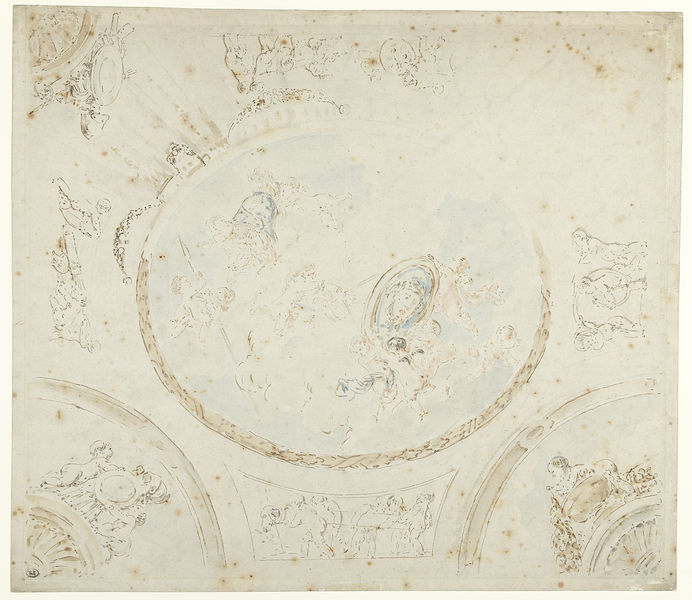
Titel: Ontwerp voor een plafond met putti met attributen van Minerva
Standort: Amsterdam
Institution: Rijksmuseum
Schlagwörter: arch, architecture, blue, soldier, white, women, face, portrait, woman, decorative, flowers, mirror, patterns, brown, angel, angels, clouds, heaven, man, naked, nude, sky, head, orange, child, helmet, light, drawing, paper, decoration, oval, fabric, sketch, faces, sculpture, children, cherubs, cupid, design, plan, ink, draft, ceiling, art, colors, map, circle, circles, shield, pale, play, baby, paint, kids, globe, round, border, faded, sepia, babies, mirrow, high, festoon, faint, borders, helmut, sqaure, cartouche, corners, tapistry, ceilling, lightblue, maop, semicircles, tableclot, angeeels